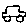
Label: car